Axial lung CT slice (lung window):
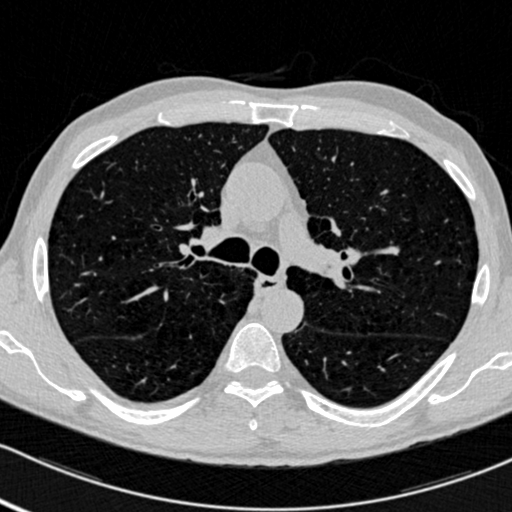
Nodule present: no